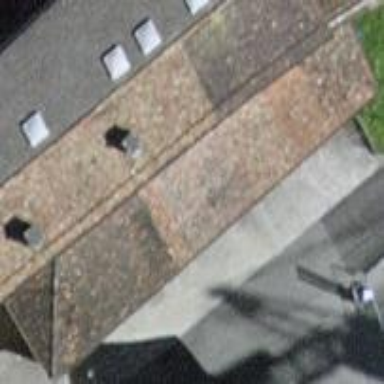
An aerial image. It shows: View of roof of building.